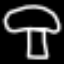
Label: mushroom